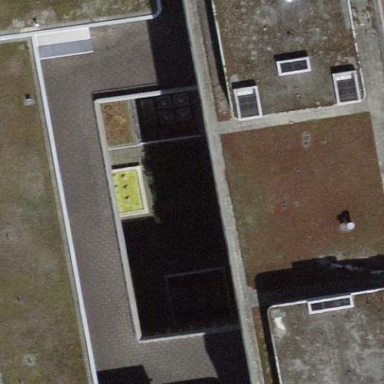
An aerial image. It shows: Hospital building.